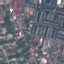
Land use / land cover: Residential